Question: Having trouble aligning the inner child div tag with the bottom of the parent div tag.

Html:
'''
<div class="product_standard" >
<div class="product_low" >
</div>
</div>
'''
EDIT:
Got answered in the comments by ceejayoz:
on the parent style do:
position: relative
and on the child do:
position: absolute
bottom: 0
width: 100%
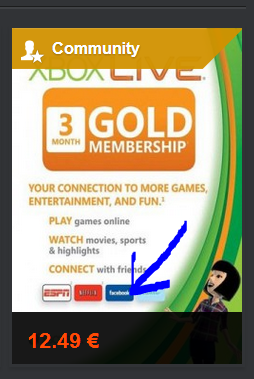
Answer: I've made a Demo as per the image.
----Below is the CSS Code----
'''
#main{background:url("http://lorempixel.com/500/500");
width:500px;
height:500px;
position:relative;
}
#main:after{
content: "12.49 EURO";
z-index:1;
position:absolute;
bottom:0;
height:50px;
width:100%;
font-size:2em;
color:#000000;
background-color:rgba(255, 255, 255, 0.5)
}
'''
---HTML code look like ----
'''
<div id="main"> </div>
'''
Here is the Working Demo. <URL>